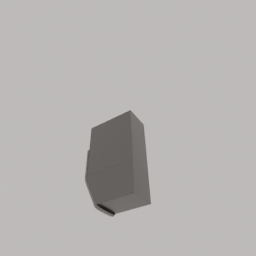
Label: electronics